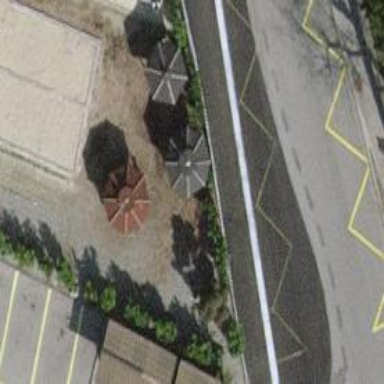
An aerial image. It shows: Bus stop with platform for public transport.